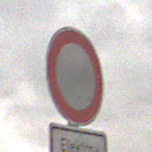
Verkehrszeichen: VerbotFahrzeugeAllerArt
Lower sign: BesondereFahrzeugeUndTransportgueter11
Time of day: Midday
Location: Outdoor (Nature)
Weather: Overcast
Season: NotSpecified
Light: Natural